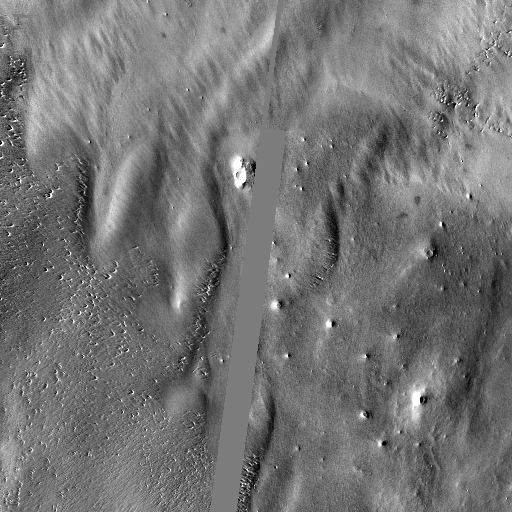
Crater classes present: Background, Other